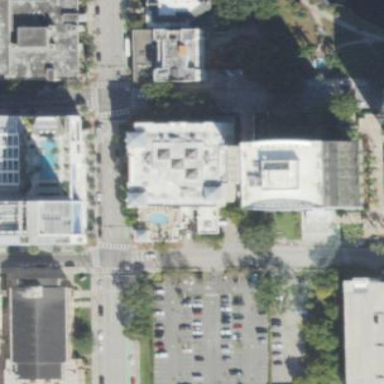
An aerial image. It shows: Hotel building.